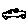
Label: car